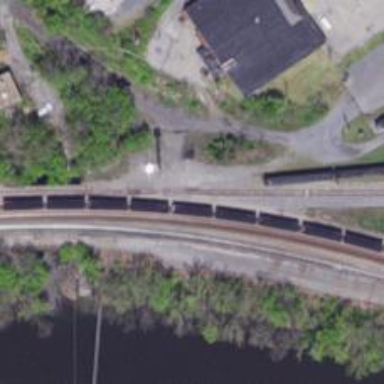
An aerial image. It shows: Preserved historic railway with rails.